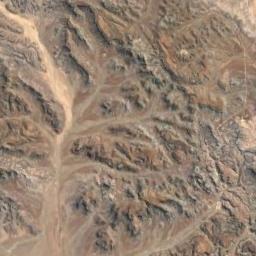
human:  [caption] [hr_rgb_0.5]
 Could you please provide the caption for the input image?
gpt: The mountains are winding and undulating .

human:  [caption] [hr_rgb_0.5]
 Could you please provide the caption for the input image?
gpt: The mountain is full of yellow soil .

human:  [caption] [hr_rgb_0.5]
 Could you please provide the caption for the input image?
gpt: This mountain is completely covered by vegetation .

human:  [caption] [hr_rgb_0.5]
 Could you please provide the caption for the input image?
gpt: The folded mountain consists of some ridges and valleys and its rocks are brown .

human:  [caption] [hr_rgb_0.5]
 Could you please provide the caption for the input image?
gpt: There are some rocks on the brown mountain .